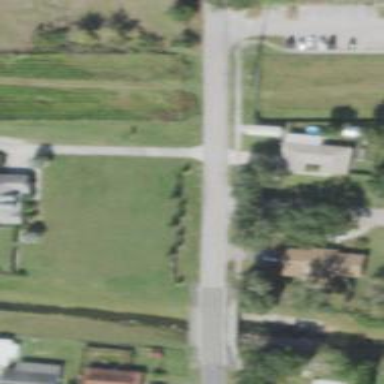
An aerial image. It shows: Unmarked road crossing.